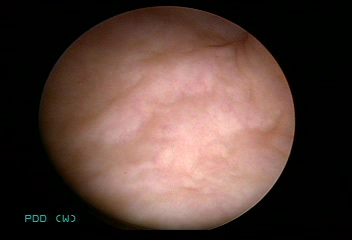
Modality: WLC
Class: Normal mucosa
Bladder cancer association: No